Question: I'd like to enhance this <URL> by adding an Adorner above and below the selected field, something like

To do so I need to figure out the X coordinate of the beginning and end of the selection in the TextBox. How can I do that?
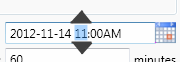
Answer: (EDIT: Derp - I missed your "only the selection" part...this would give you the full text length)
The property you're looking for is 'ExtentWidth' on the TextBox:
(Sorry, only have LINQPad on hand, so gotta do this the hard way...)
'''
var wnd = new Window();
var panel = new StackPanel();
wnd.Content = panel;
var textBox = new TextBox();
textBox.Name = "theTextBox";
textBox.FontFamily = new FontFamily("Arial");
textBox.FontSize = 20;
textBox.Text = "This is some text I want to measure";
panel.Children.Add(textBox);
wnd.Show();
var showWidth = new TextBlock();
showWidth.Text = "This should show the size of the text";
var binding = new System.Windows.Data.Binding();
binding.Path = new PropertyPath("ExtentWidth");
binding.Source = textBox;
binding.Mode = System.Windows.Data.BindingMode.OneWay;
showWidth.SetBinding(TextBlock.TextProperty, binding);
panel.Children.Add(showWidth);
'''
EDIT #2: Ok, try this instead: (Again, only LINQPad)
'''
void Main()
{
var wnd = new Window();
var panel = new StackPanel();
var textBox = new TextBox();
textBox.FontSize = 20;
textBox.Text = "This is some text I want to measure";
textBox.SelectionChanged += OnSelectionChanged;
showWidth = new TextBlock();
panel.Children.Add(textBox);
panel.Children.Add(showWidth);
wnd.Content = panel;
wnd.Show();
}
private TextBlock showWidth;
private void OnSelectionChanged(object sender, EventArgs args)
{
var tb = sender as TextBox;
double left = tb.GetRectFromCharacterIndex(tb.SelectionStart).Left;
showWidth.Text = string.Format("{0:0}px", left);
showWidth.Margin = new Thickness(left, 0, 0, 0);
}
'''